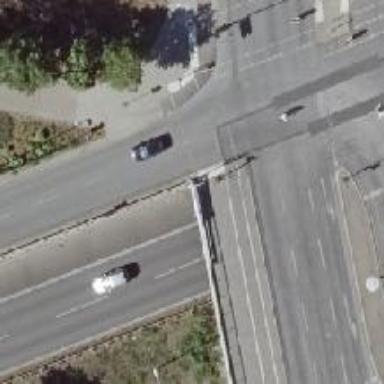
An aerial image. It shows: Road crossing with traffic signals.